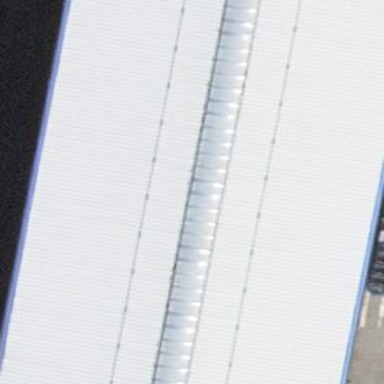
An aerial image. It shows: Industrial building.